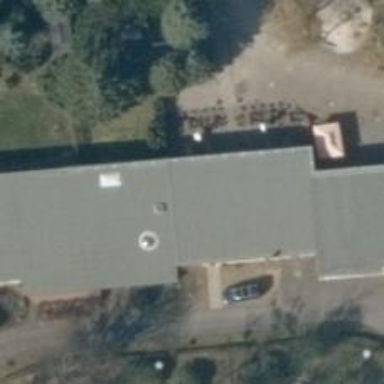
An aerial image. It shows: Cafe.